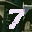
Label: 7